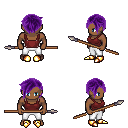
a pixel art fantasy rpg character, male body template, human, dark skin, maroon pirate shirt, white pants, purple pixie cut hairstyle, gold boots, spear, four views (front, back, left, right), 2x2 character sprite sheet, small pixel art, hard edges, no anti-aliasing